Interaction volume radius: 5 \u00c5
Interaction volume height: 45 \u00c5
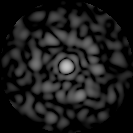
Disorder parameter: 0.8539